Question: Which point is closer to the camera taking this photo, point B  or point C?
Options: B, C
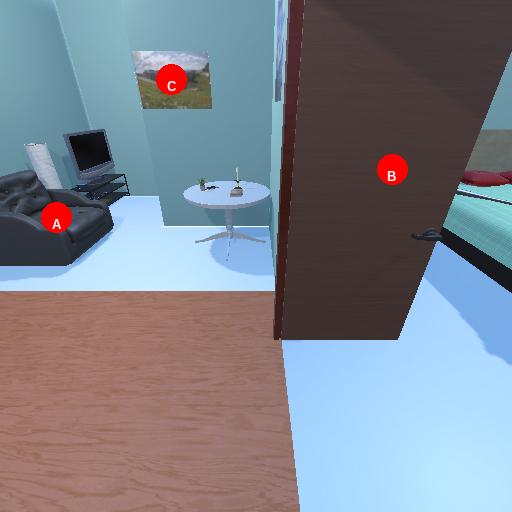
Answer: B